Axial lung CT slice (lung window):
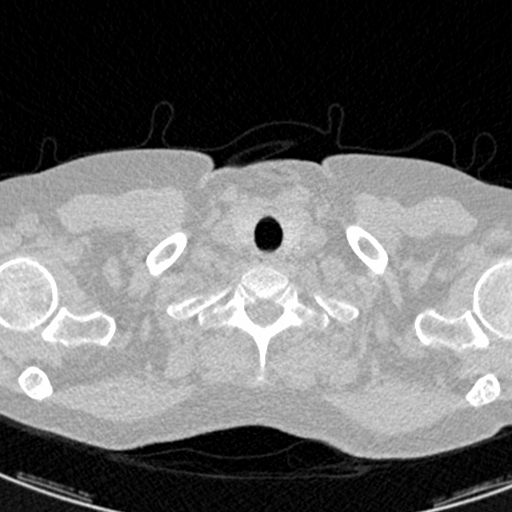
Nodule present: no